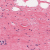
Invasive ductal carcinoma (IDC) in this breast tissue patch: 0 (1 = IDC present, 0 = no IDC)